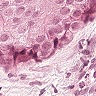
Metastatic tissue present: yes